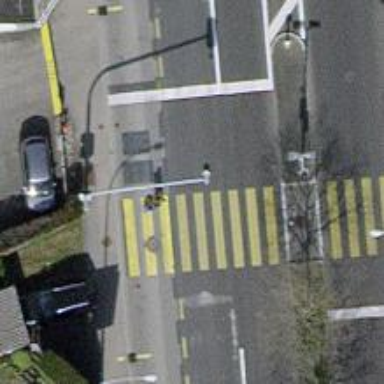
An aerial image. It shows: Crossing with traffic signals.